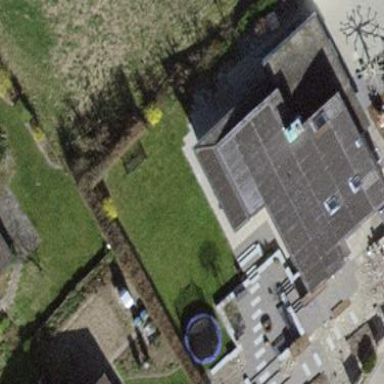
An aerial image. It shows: Building with flat roof.